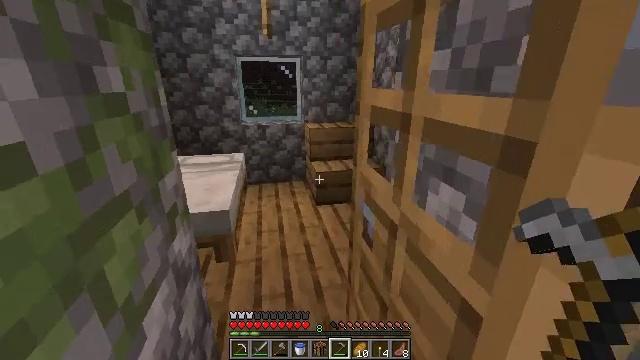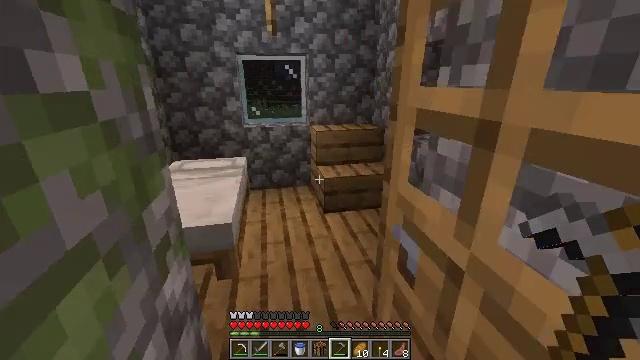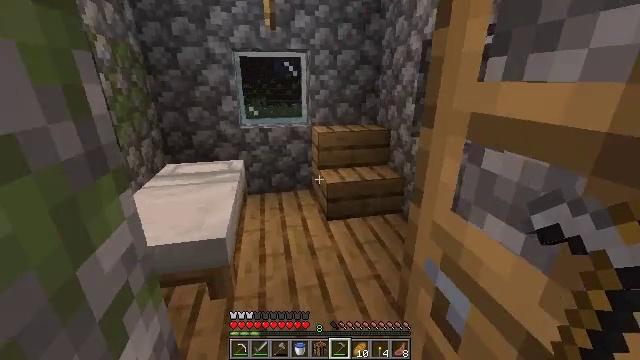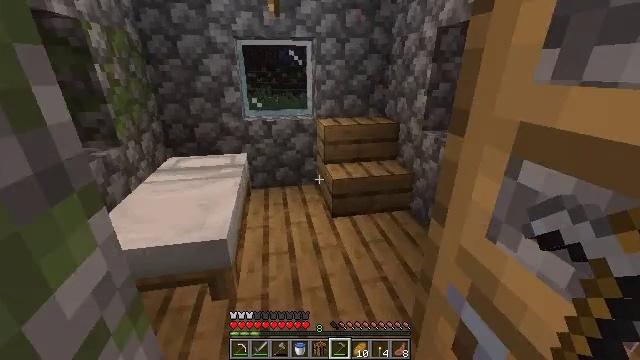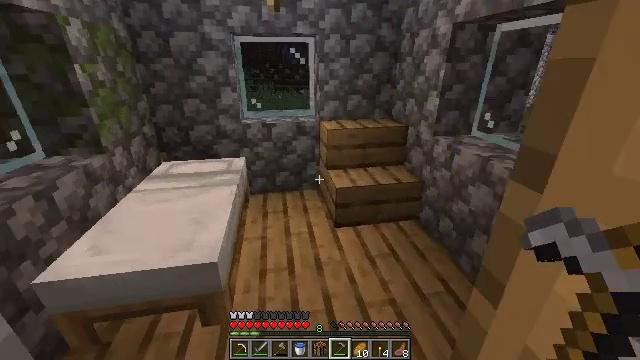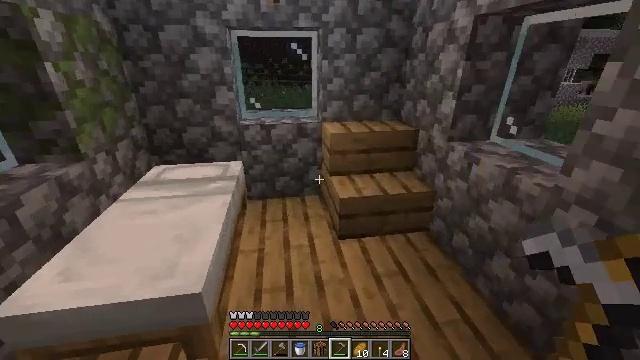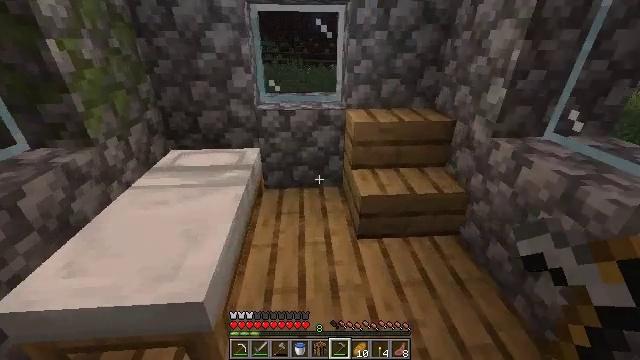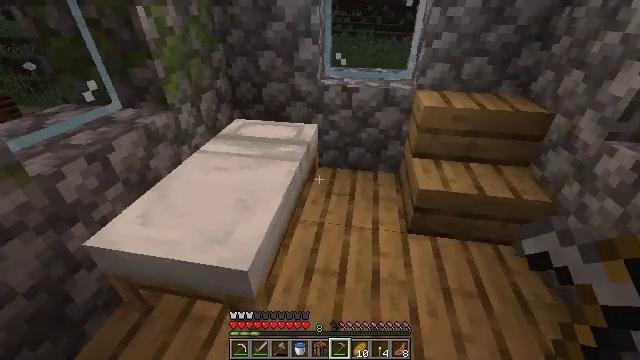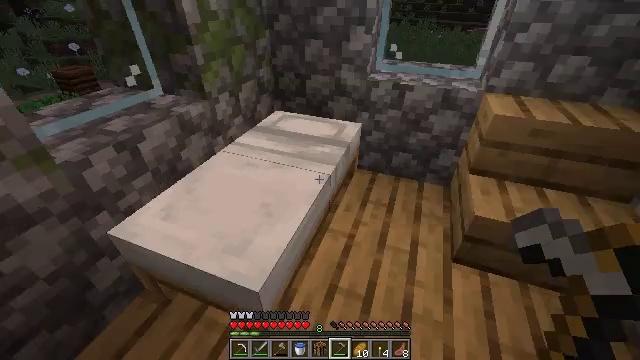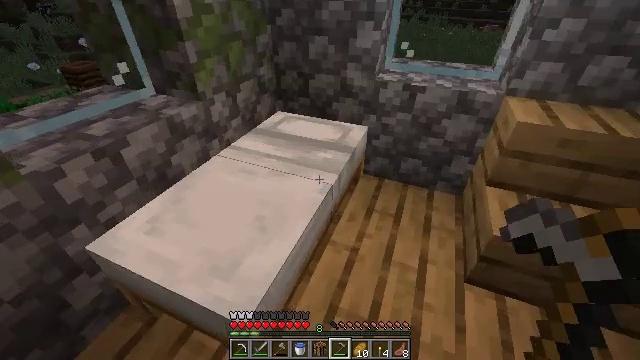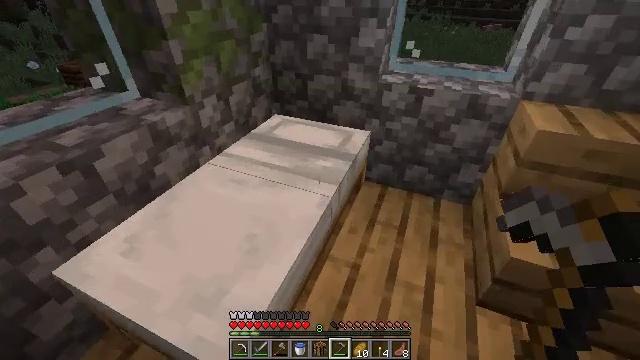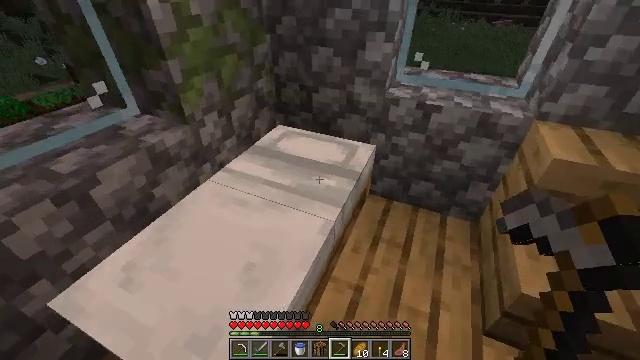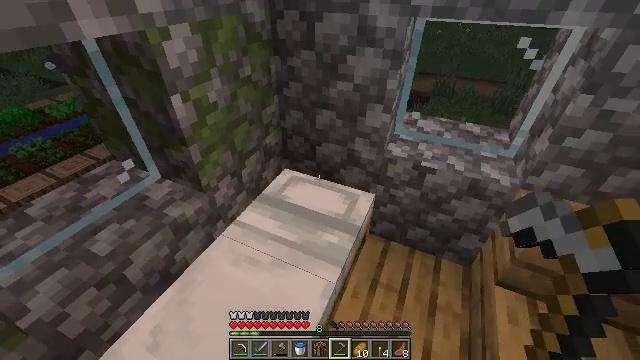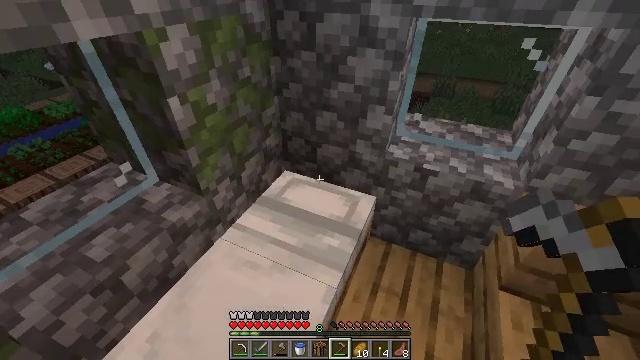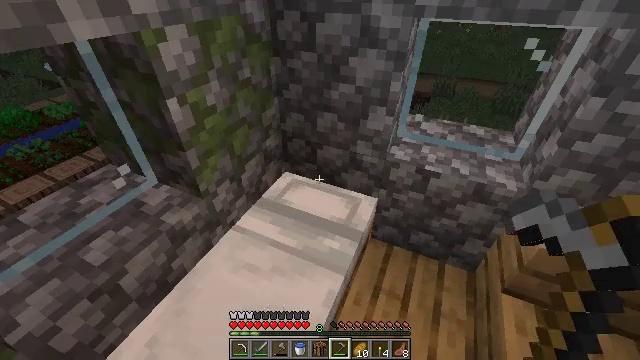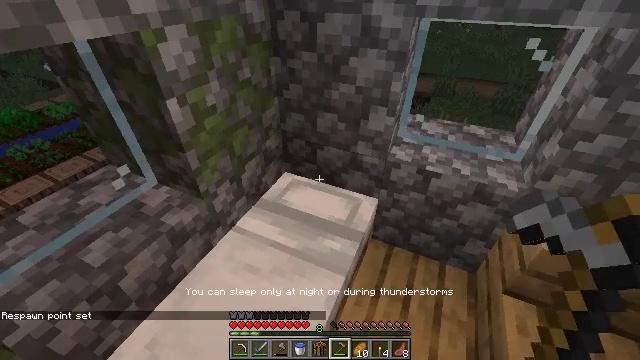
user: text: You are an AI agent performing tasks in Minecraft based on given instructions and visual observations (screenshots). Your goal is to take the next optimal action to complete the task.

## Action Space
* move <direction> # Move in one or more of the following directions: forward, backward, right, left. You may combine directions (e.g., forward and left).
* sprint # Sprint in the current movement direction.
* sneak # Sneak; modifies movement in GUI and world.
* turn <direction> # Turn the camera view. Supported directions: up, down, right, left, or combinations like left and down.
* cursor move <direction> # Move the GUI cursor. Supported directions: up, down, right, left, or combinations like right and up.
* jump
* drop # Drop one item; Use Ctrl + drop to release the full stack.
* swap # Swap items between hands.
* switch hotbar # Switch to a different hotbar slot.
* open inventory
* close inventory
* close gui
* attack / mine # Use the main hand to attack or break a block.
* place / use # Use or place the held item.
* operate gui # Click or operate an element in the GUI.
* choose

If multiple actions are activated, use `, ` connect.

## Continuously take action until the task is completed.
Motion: motion action
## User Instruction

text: Combine ingredients to craft wheat.
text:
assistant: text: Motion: move forward
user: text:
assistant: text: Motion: move forward
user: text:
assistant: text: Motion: move forward, turn left and down
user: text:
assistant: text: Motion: move forward
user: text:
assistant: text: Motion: move forward
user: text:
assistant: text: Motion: move forward, turn left and down
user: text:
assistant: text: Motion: move forward, turn left and down
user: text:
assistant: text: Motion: move forward, turn left and down
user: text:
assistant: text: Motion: move forward, turn left
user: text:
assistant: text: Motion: move forward, use / place
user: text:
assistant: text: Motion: turn left, use / place
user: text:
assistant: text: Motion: use / place
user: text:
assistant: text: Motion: no_op
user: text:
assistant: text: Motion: no_op
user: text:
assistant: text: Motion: no_op
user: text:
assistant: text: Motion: no_op
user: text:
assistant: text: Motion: no_op
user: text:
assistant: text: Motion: no_op
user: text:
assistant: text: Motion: no_op
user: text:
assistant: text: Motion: no_op
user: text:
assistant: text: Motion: no_op
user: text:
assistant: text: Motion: no_op
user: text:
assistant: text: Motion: no_op
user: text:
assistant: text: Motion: no_op
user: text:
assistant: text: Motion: no_op
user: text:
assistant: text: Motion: turn left and down
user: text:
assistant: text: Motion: turn left and down
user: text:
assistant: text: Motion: turn left and down
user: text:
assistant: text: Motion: turn left and down
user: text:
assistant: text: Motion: turn left and down